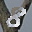
Label: 8